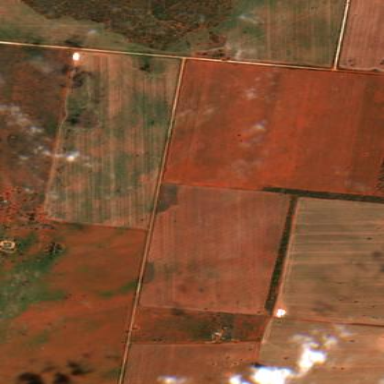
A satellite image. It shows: Farmland used for growing crops.